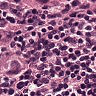
Metastatic tissue present: yes